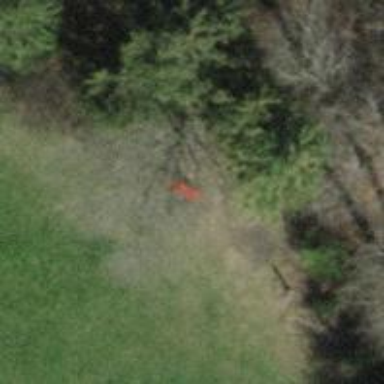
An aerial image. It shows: Red bench.